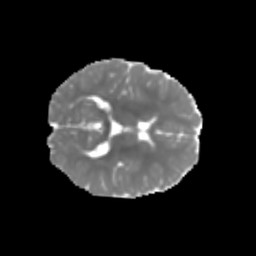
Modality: MD
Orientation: axial
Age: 8
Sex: male
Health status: healthy